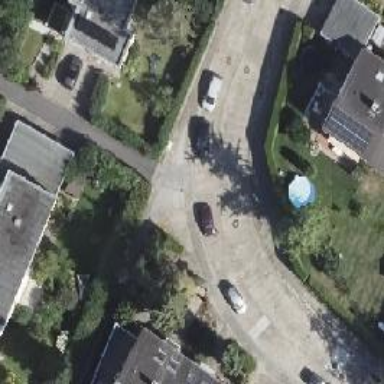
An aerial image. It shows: Footway.